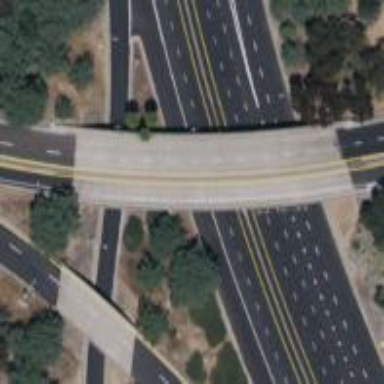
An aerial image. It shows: Secondary link road crossing over bridge.